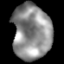
Tissue: lung
Cell type: Epithelial cells
Senescence score: 0.2419
Nuclear area (px): 2079
Mean DAPI intensity: 141.612